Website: walmart
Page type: billing-address
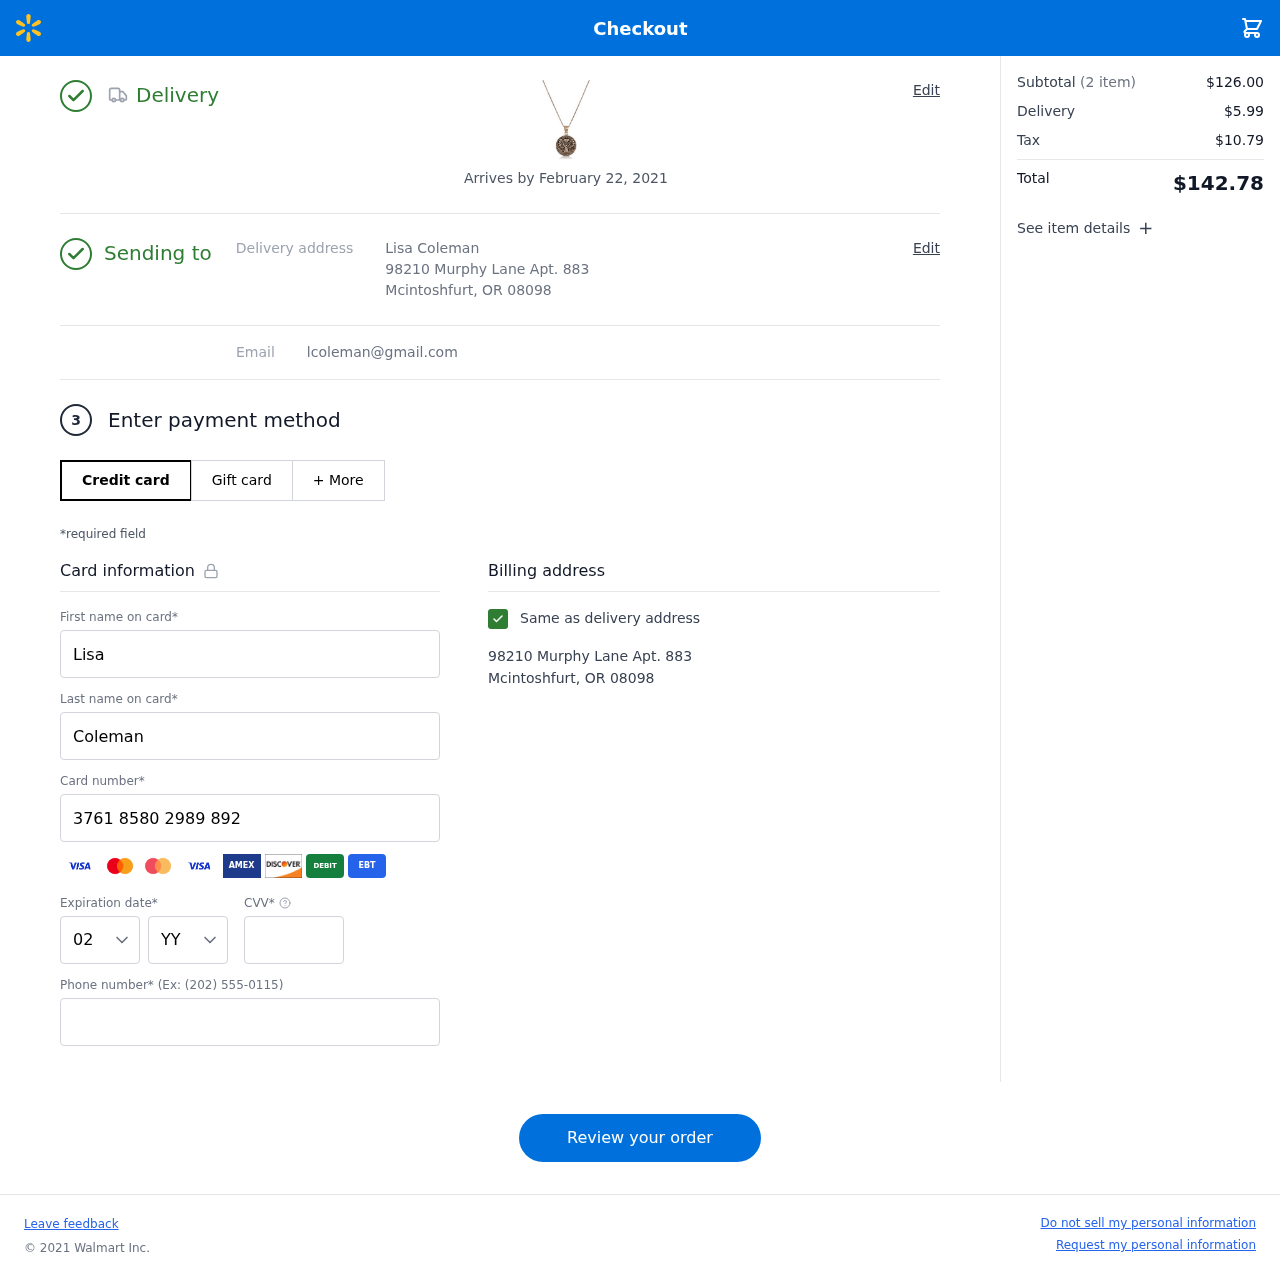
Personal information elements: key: PII_CARD_CVV
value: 1624
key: PII_CARD_EXPIRY_MONTH
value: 02
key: PII_CARD_EXPIRY_YEAR
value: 26
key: PII_CARD_NUMBER
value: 3761 8580 2989 892
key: PII_EMAIL
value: lcoleman@gmail.com
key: PII_FIRSTNAME
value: Lisa
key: PII_FULLNAME
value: Lisa Coleman
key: PII_LASTNAME
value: Coleman
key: PII_PHONE
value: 8016372895
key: PII_STREET
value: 98210 Murphy Lane Apt. 883
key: PII_CITY_STATE_ZIP
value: Mcintoshfurt, OR 08098
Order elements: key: ORDER_DELIVERY_DATE
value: Arrives by February 22, 2021
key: ORDER_NUM_ITEMS
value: (2 item)
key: ORDER_SUBTOTAL
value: $126.00
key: ORDER_SHIPPING_COST
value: $5.99
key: ORDER_TAX
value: $10.79
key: ORDER_TOTAL
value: $142.78